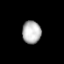
Tissue: prostate
Cell type: T cells
Senescence score: 0.2657
Nuclear area (px): 419
Mean DAPI intensity: 180.99